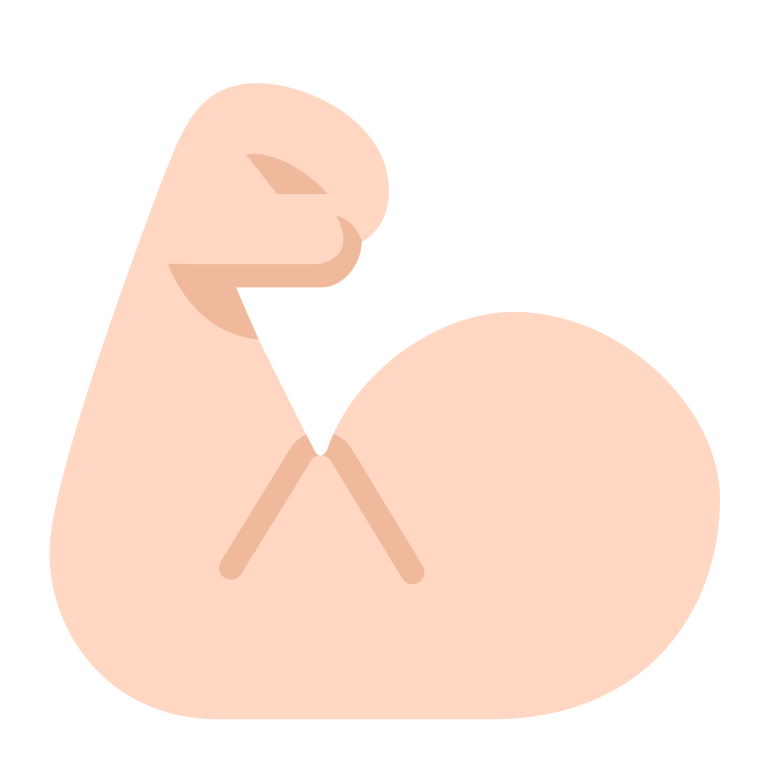
flexed biceps flat light